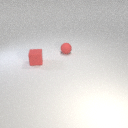
small red rubber sphere to the right of small red rubber cube